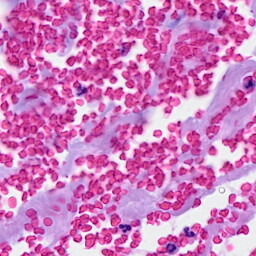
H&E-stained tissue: Breast